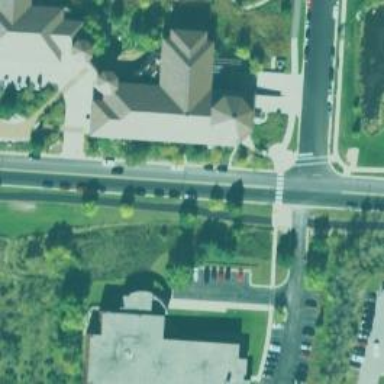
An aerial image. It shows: Footway.